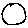
Label: circle